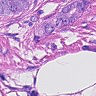
Metastatic tissue present: yes